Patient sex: F
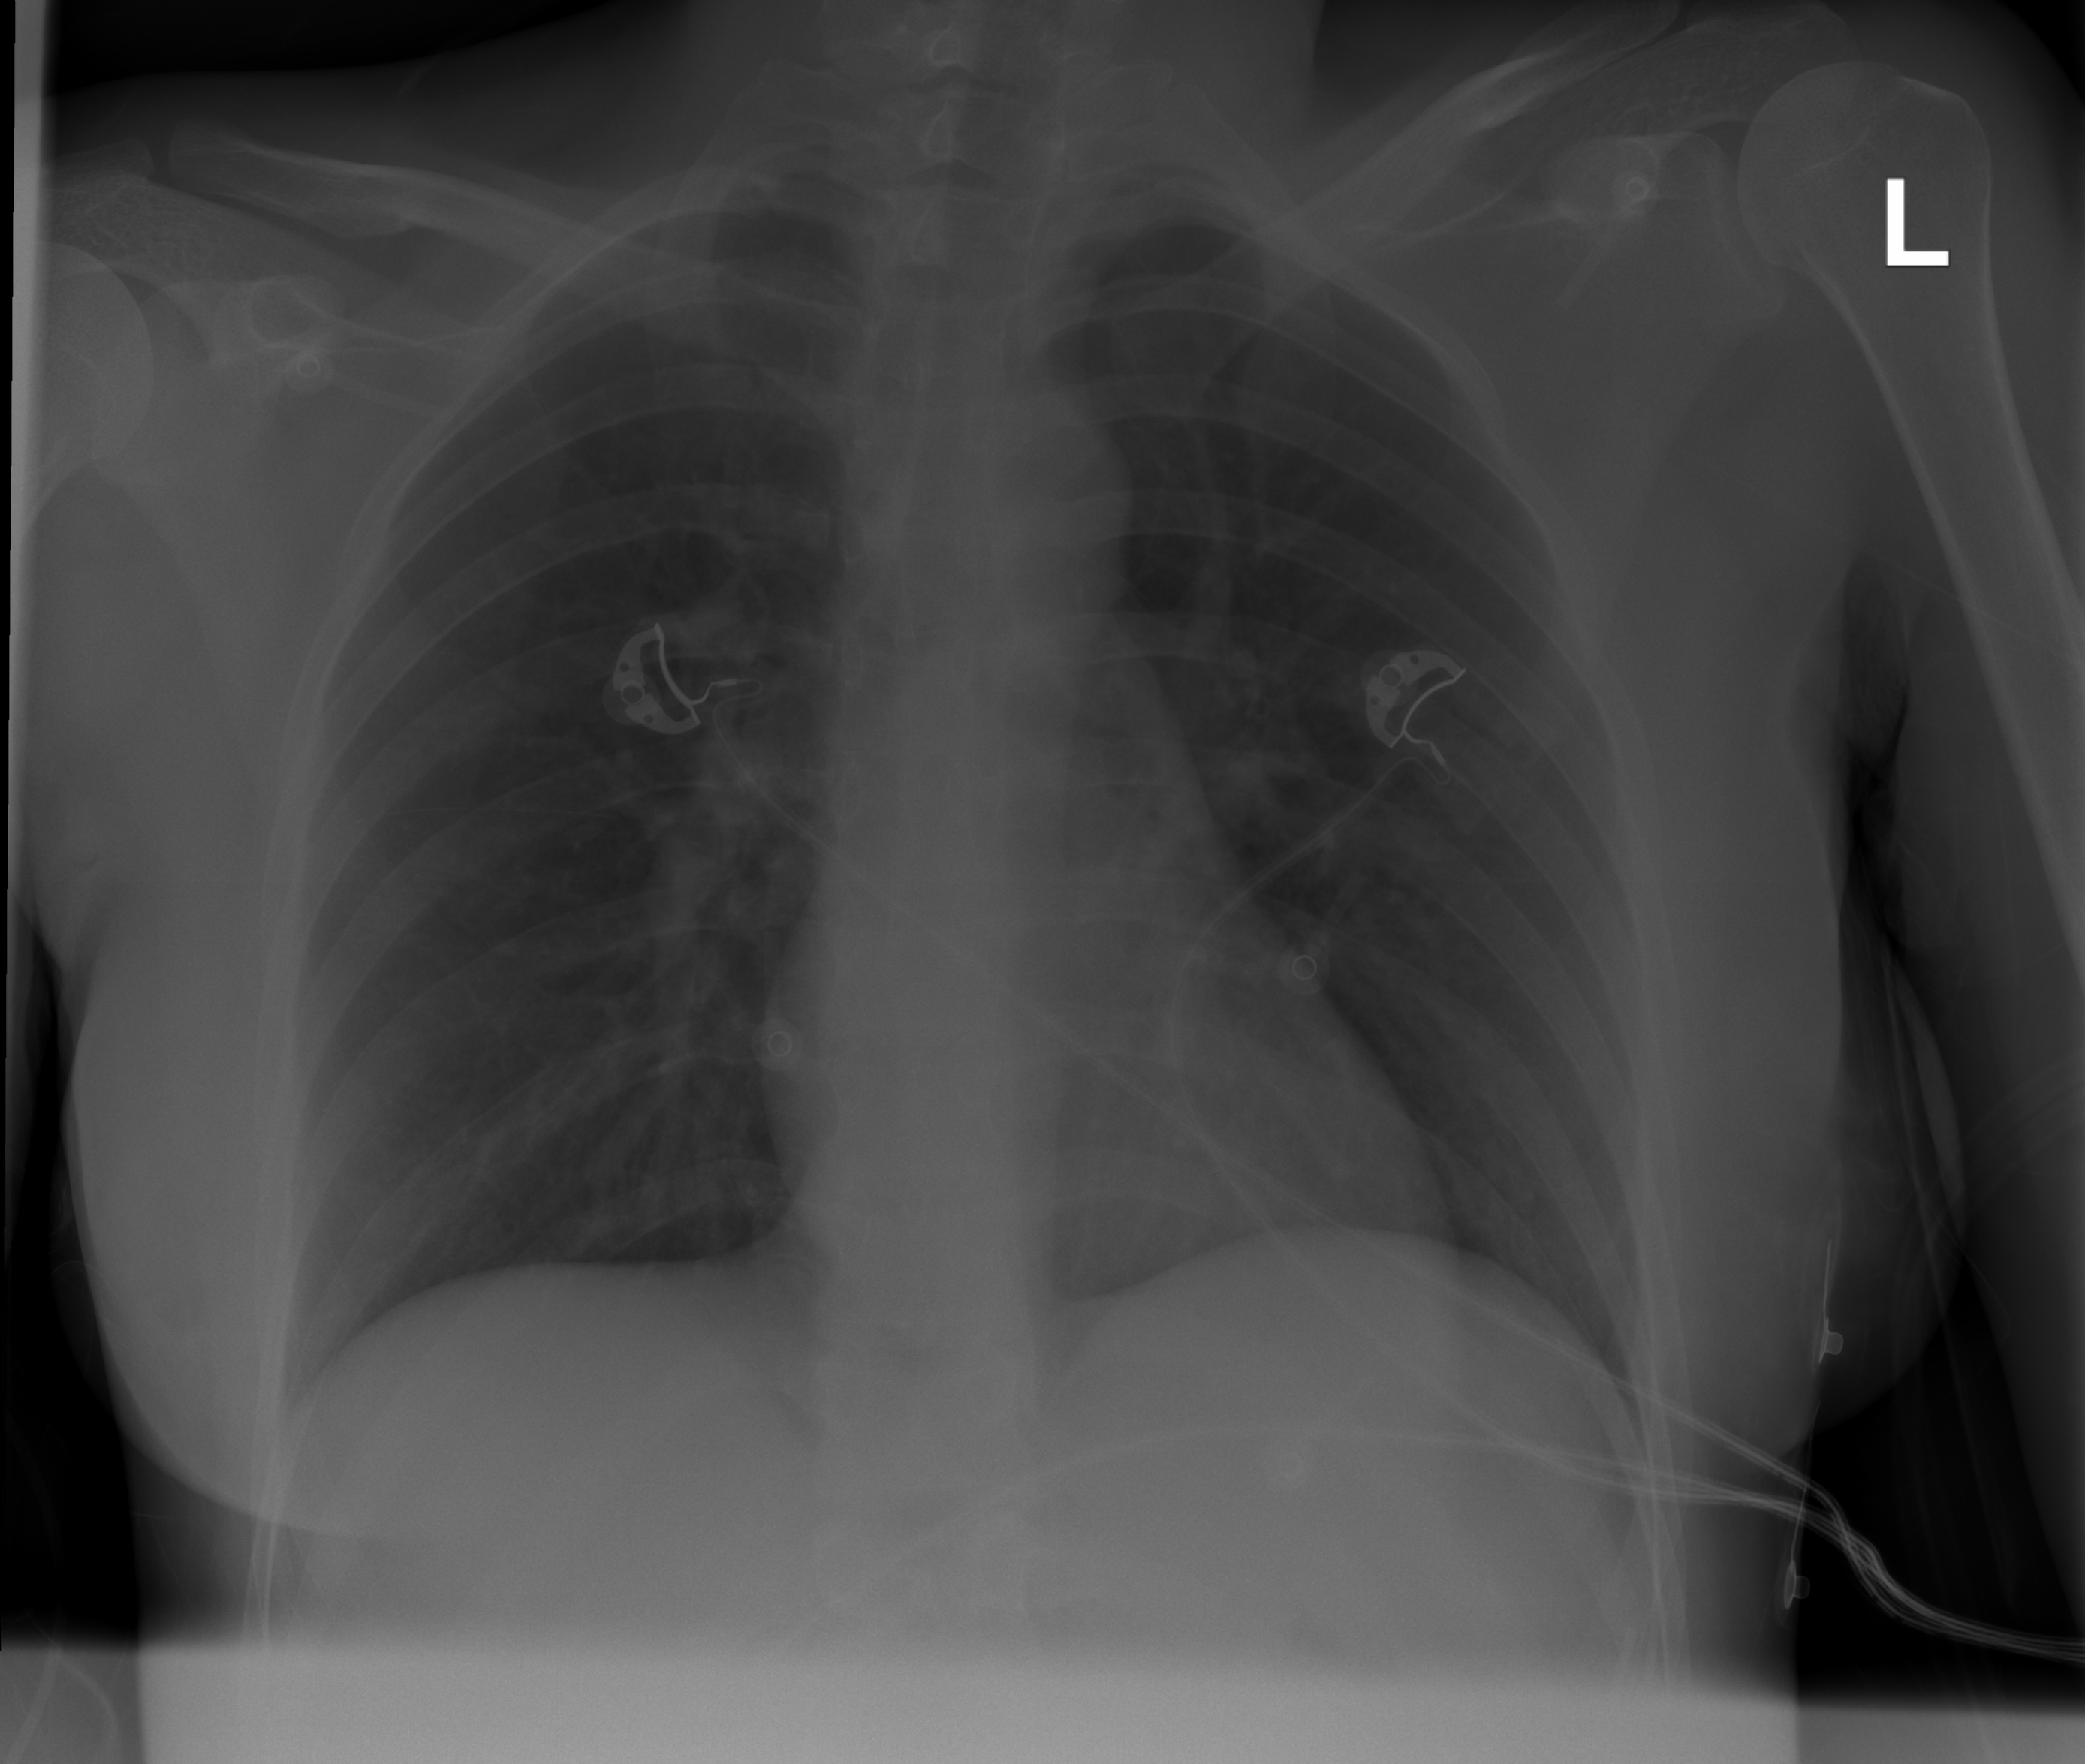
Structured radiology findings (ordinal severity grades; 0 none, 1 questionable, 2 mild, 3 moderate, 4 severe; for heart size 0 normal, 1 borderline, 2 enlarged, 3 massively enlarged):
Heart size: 0
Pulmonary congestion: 0
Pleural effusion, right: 0
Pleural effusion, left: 0
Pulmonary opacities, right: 0
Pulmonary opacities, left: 0
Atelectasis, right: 1
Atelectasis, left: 1